Field crop: maize
Growth stage: 2
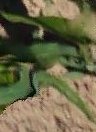
Species: maize